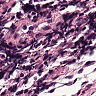
Metastatic tissue present: no